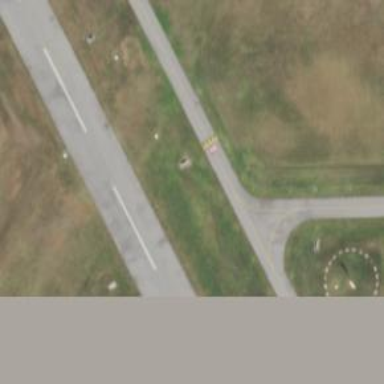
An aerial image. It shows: Image of taxiway at airport.